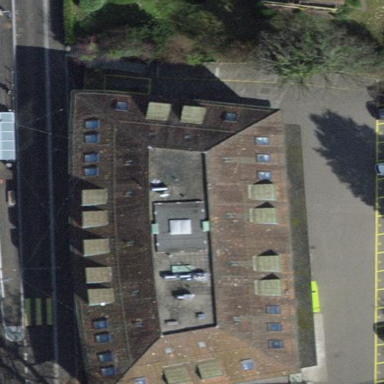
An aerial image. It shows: Clinic building providing healthcare services.